Interaction volume radius: 10 \u00c5
Interaction volume height: 15 \u00c5
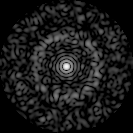
Disorder parameter: 0.8392